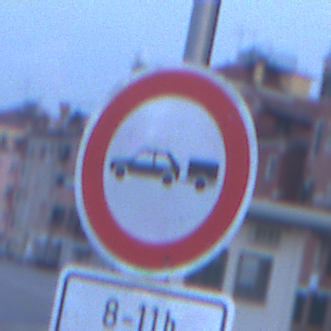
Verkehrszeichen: VerbotPersonenkraftwagenMitAnhaenger
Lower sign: ZeitangabenOhneBeschraenkungAufWochentage2
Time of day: Dawn
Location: Outdoor (Urban)
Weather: PartlyCloudy
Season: NotSpecified
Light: Natural